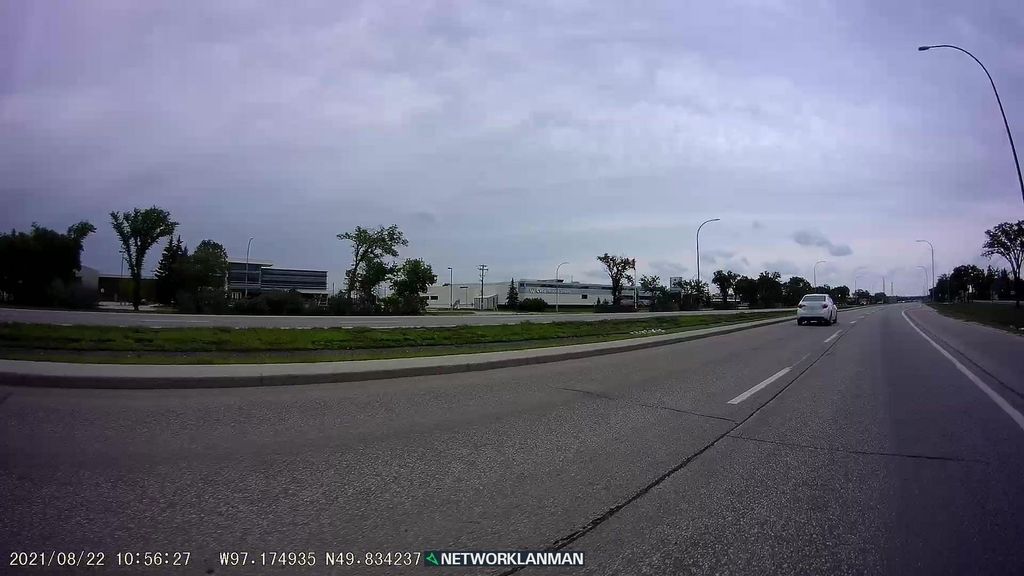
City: winnipeg